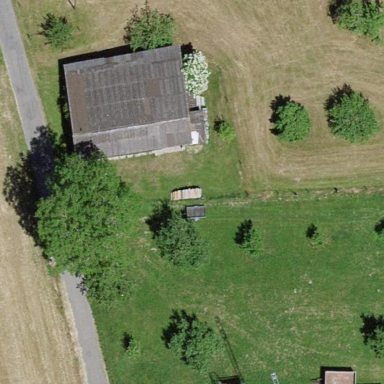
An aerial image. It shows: Farmyard area.